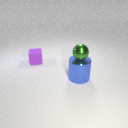
small purple rubber cube behind large blue metal cylinder